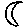
Label: moon